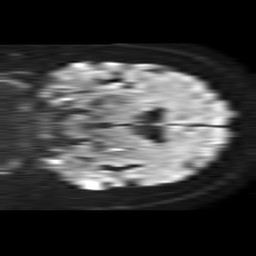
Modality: TRACE
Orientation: coronal
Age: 72
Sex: male
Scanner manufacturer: philips
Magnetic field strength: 1.5 T
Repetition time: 4.6 s
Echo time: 0.08631 s